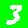
Digit: 3